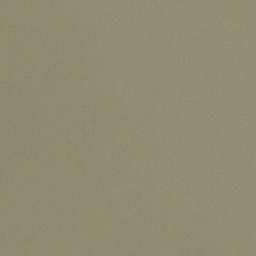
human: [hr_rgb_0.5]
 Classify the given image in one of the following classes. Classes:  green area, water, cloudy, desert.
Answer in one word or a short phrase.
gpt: cloudy